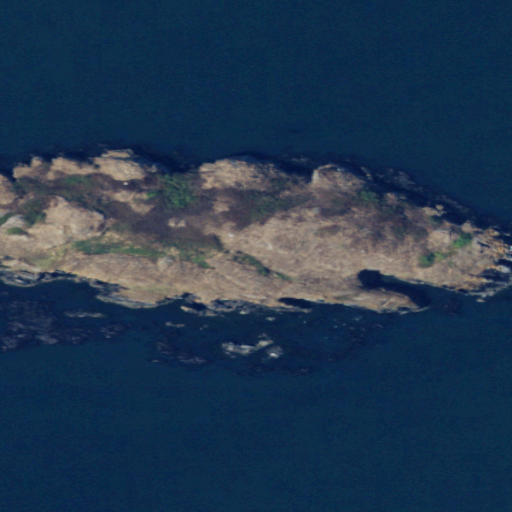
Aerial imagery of island in Washington named Colville Island containing open water, grassland, and herbaceous wetlands